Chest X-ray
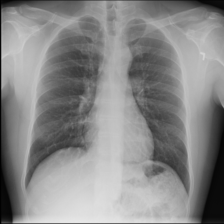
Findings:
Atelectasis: negative
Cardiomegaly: negative
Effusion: negative
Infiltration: negative
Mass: negative
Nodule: negative
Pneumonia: negative
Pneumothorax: negative
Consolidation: negative
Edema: negative
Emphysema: negative
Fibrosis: negative
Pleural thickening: negative
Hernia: negative